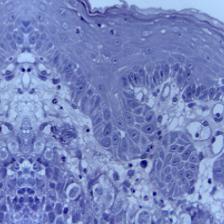
Diagnosis: Normal